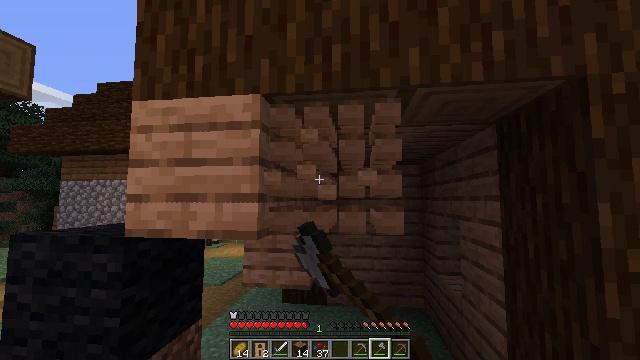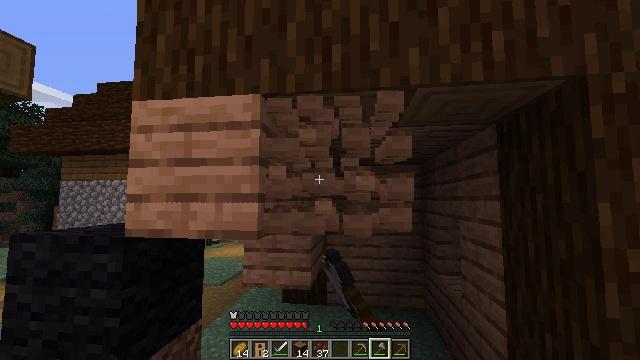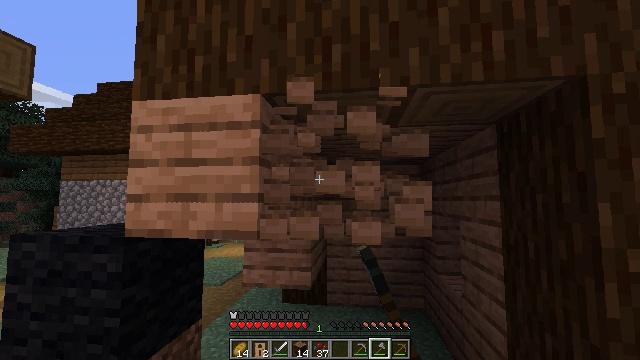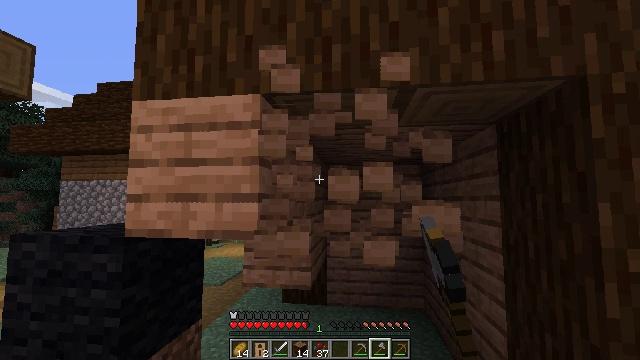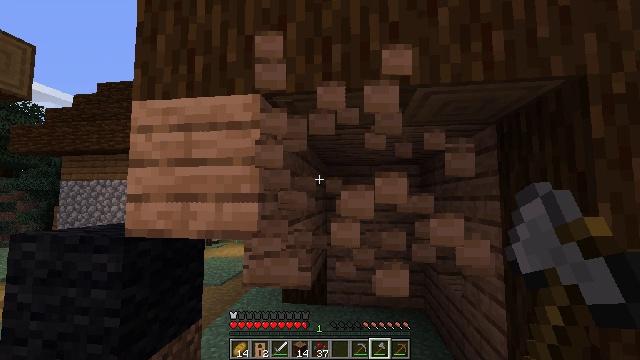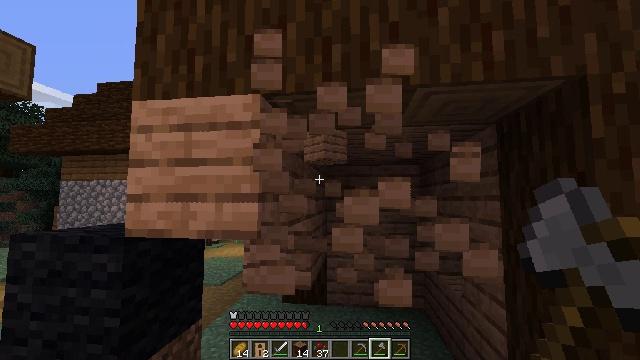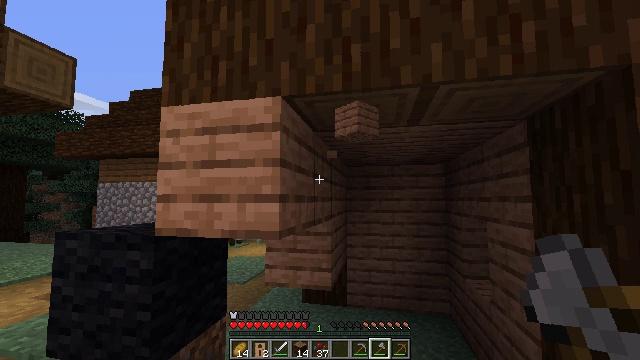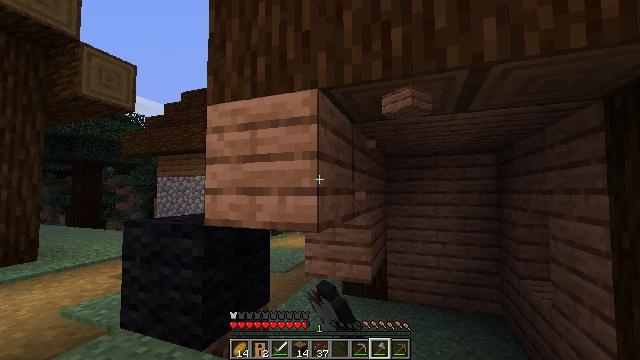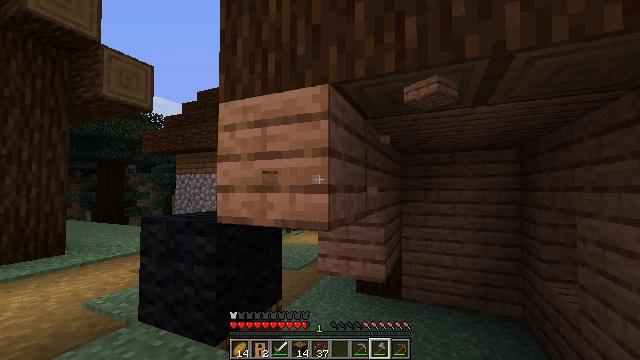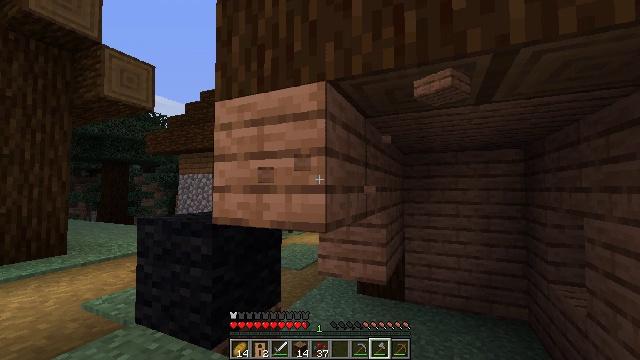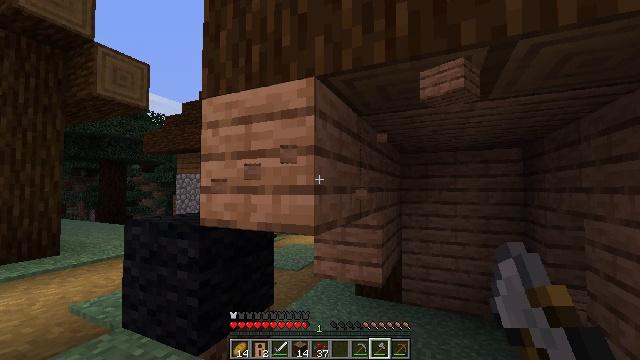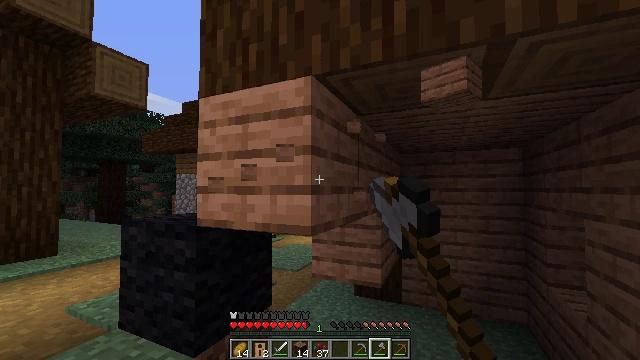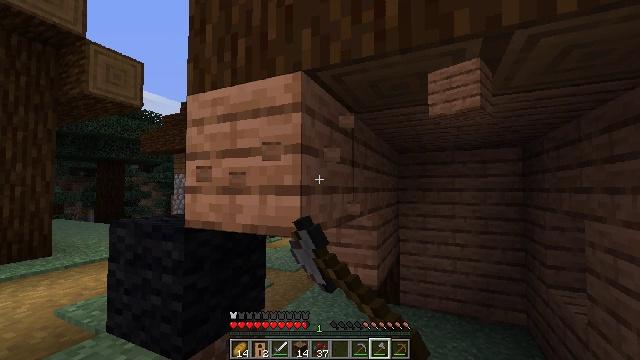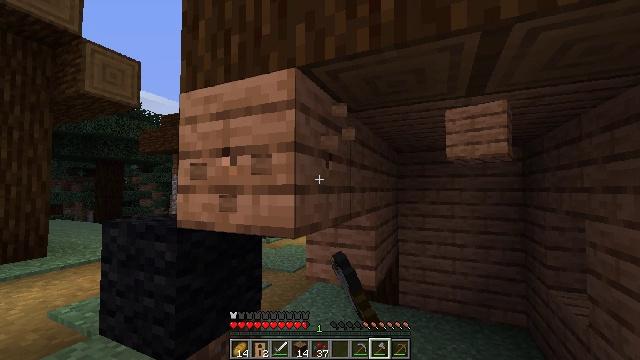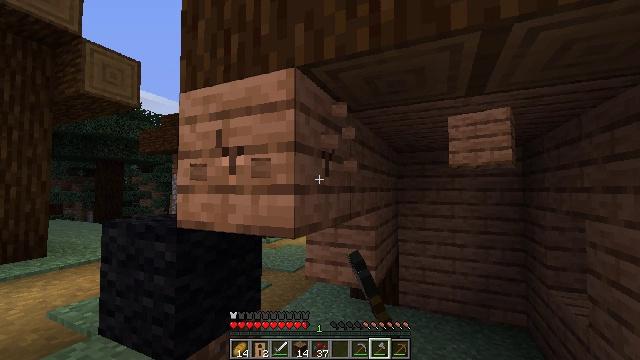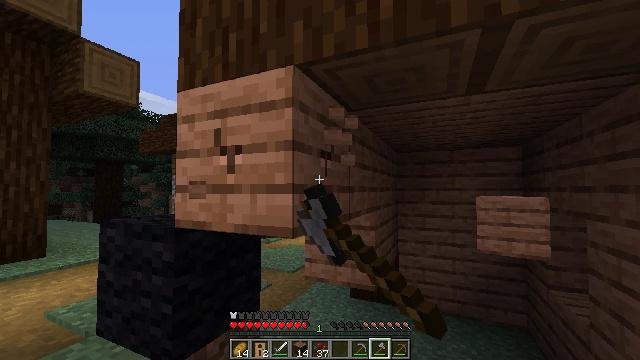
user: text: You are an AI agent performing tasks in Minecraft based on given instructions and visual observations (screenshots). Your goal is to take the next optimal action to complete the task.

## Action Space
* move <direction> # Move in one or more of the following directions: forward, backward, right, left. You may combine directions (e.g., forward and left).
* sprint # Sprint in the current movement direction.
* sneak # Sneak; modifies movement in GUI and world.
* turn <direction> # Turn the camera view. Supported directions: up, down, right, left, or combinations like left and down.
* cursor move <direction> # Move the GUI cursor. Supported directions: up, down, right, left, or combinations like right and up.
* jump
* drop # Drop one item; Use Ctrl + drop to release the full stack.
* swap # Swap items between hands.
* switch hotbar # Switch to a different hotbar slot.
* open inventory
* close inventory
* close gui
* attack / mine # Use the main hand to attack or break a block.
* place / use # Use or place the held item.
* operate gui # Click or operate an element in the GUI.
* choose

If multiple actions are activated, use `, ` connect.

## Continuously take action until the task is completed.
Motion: motion action
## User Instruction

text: Break the jungle planks to recycle them.
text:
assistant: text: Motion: sneak, attack / mine
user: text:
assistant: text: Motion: sneak, attack / mine
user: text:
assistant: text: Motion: sneak, attack / mine
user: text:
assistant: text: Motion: sneak, attack / mine
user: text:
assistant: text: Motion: sneak, attack / mine
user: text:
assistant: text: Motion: sneak, turn left, attack / mine
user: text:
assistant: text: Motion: move forward, sneak, turn left and down, attack / mine
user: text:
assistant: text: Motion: move forward and move right, sneak, turn left, attack / mine
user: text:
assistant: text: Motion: move forward and move right, sneak, attack / mine
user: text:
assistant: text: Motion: move forward and move right, sneak, attack / mine
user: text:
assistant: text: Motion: move forward and move right, sneak, attack / mine
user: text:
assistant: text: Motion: sneak, attack / mine
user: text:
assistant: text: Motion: sneak, attack / mine
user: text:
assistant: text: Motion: sneak, attack / mine
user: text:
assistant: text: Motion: sneak, attack / mine
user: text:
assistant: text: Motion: sneak, attack / mine
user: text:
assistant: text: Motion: sneak, attack / mine
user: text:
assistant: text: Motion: sneak, turn left, attack / mine
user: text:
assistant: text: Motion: sneak, turn left, attack / mine
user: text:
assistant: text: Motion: sneak, attack / mine
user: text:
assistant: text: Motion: sneak, attack / mine
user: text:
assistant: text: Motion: sneak, attack / mine
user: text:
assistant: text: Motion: sneak, attack / mine
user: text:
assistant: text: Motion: move forward, sneak, attack / mine
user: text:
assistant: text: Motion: move forward, sneak, attack / mine
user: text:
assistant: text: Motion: move forward, sneak, attack / mine
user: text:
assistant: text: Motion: move forward, sneak, attack / mine
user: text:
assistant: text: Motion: move forward, sneak, attack / mine
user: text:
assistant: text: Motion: move forward, sneak, attack / mine
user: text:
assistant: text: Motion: move forward, sneak, turn right, attack / mine